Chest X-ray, PA view. Patient: 29 years old, sex F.
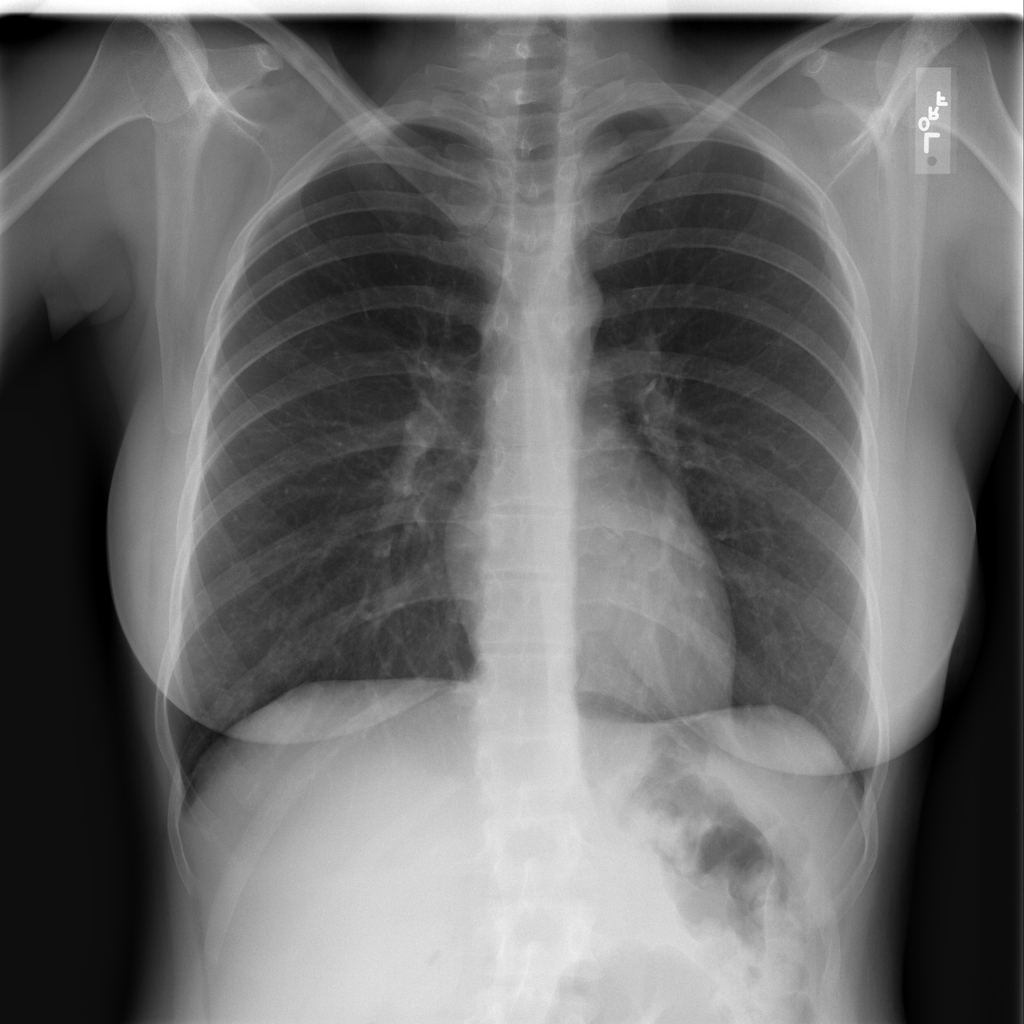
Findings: No Finding